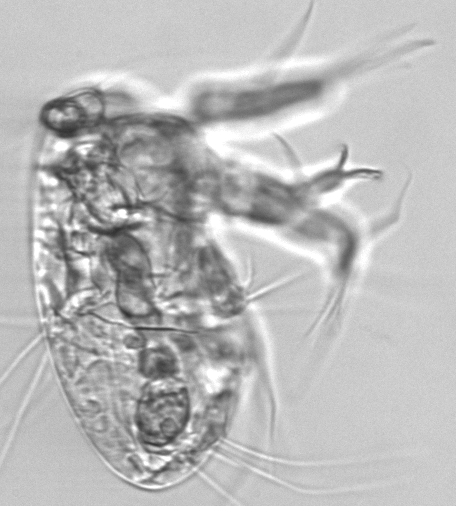
Label: Copepod_nauplii